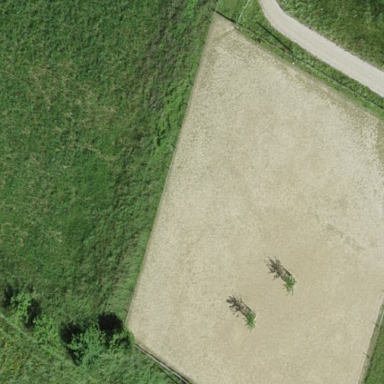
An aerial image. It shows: Equestrian pitch used for leisure and sports activities.